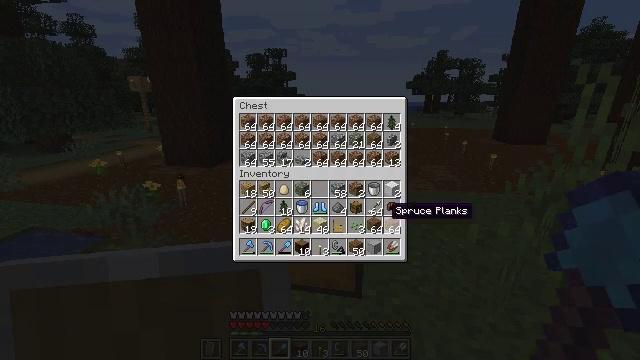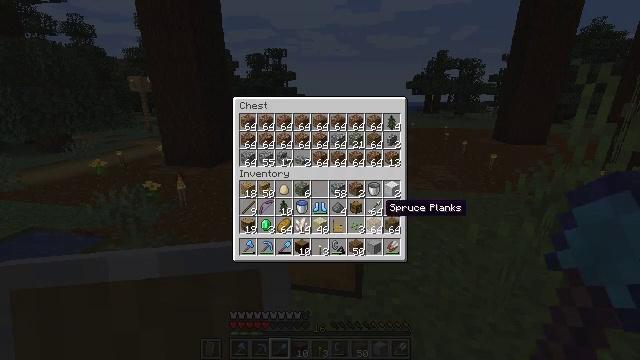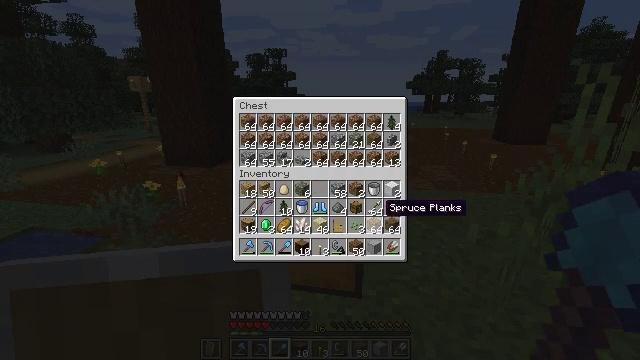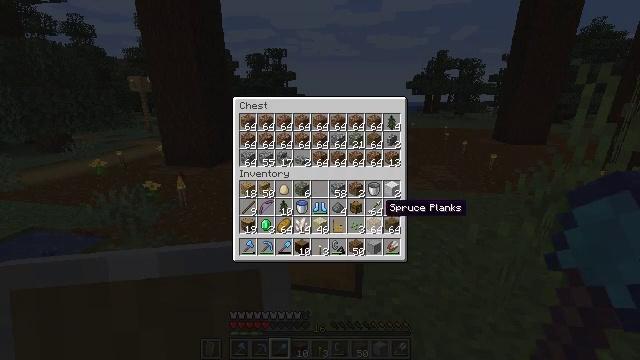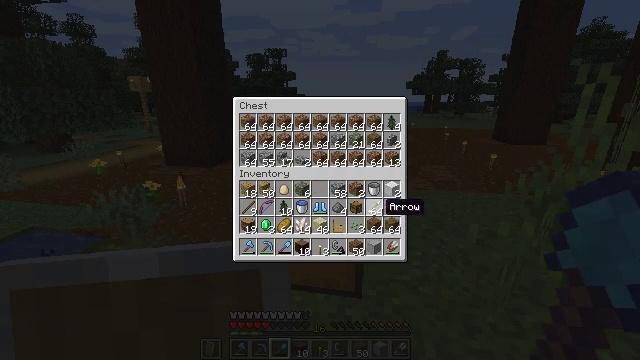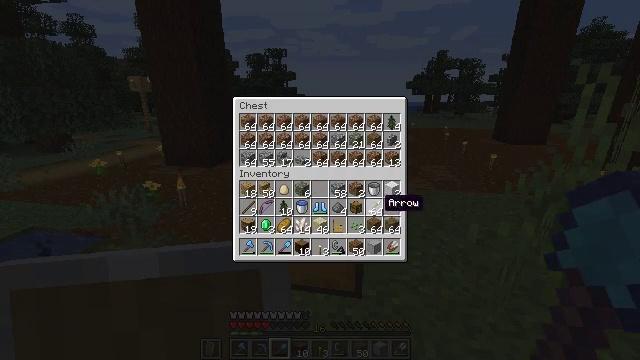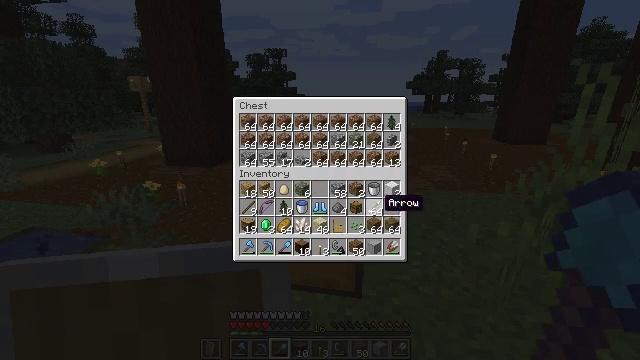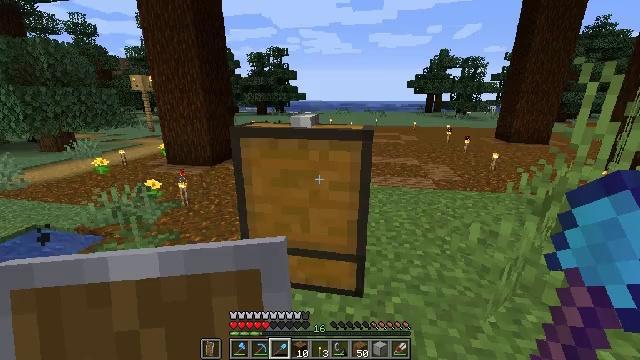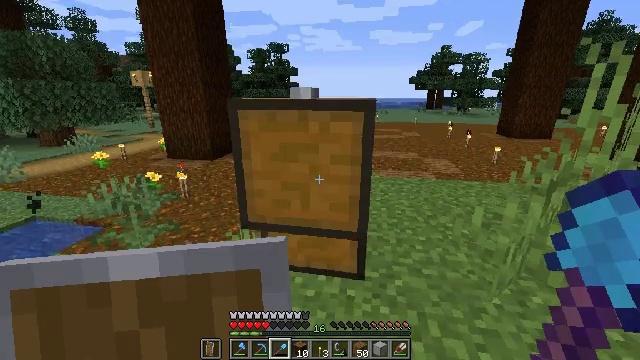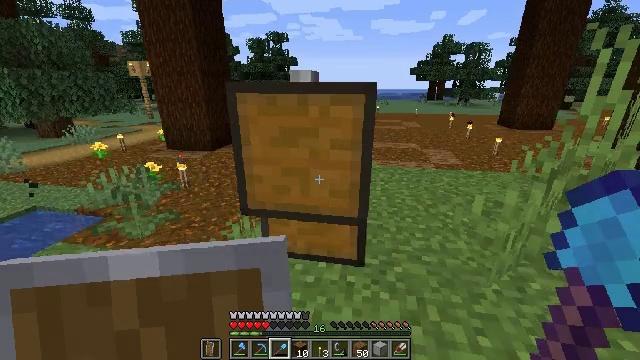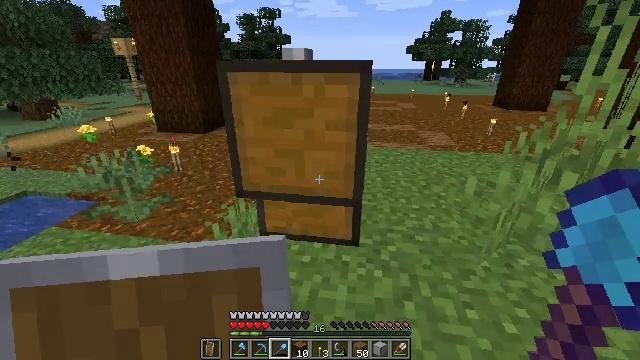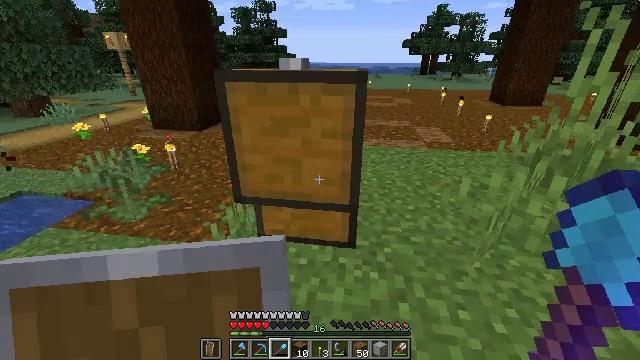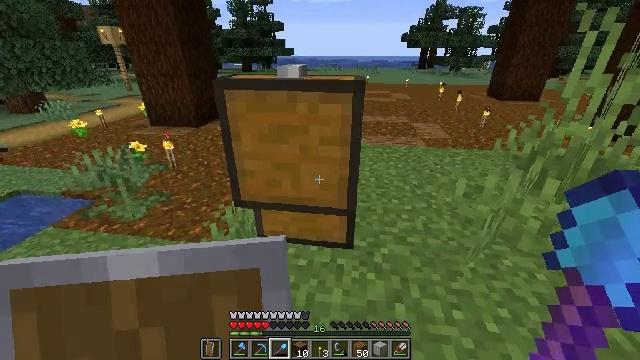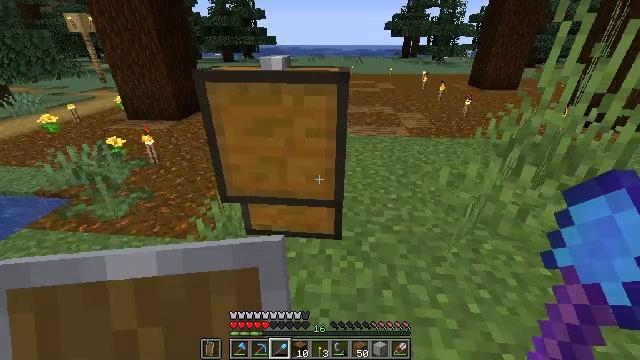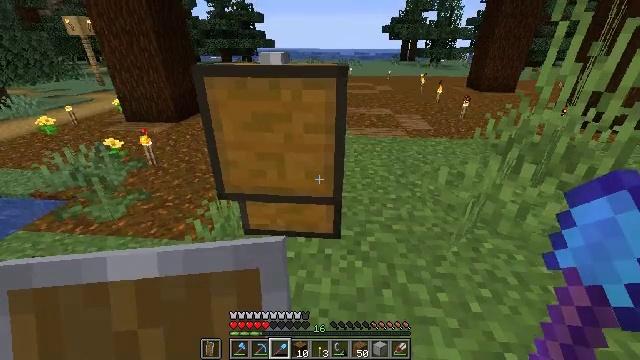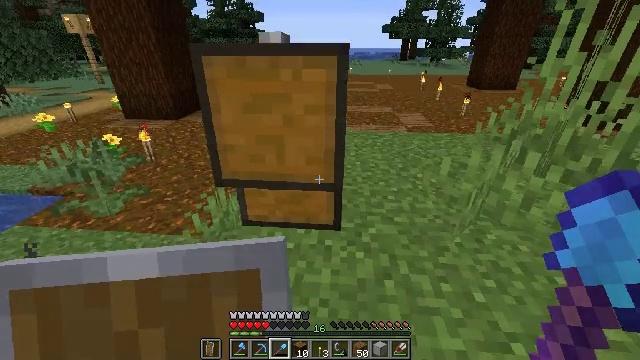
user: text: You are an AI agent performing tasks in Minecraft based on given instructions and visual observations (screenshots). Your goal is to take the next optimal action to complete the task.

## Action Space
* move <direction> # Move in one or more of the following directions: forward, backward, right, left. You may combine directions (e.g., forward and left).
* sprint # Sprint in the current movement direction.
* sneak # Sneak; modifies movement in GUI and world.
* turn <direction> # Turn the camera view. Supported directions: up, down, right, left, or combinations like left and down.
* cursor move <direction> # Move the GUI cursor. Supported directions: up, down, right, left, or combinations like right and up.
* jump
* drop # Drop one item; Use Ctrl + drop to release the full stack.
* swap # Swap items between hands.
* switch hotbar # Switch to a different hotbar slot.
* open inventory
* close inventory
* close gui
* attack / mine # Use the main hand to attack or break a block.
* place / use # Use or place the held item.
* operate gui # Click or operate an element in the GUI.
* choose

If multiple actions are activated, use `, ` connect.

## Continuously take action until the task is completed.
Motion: motion action
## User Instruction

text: Drop oak stairs.
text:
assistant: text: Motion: sneak
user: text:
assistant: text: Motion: sneak
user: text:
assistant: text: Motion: sneak
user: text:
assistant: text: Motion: sneak
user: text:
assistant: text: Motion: sneak
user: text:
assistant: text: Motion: sneak
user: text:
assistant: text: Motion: sneak
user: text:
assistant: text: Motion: sneak, close gui
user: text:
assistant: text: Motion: turn down, open inventory
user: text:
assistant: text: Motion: turn right and down, open inventory
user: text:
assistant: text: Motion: turn down
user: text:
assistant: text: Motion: turn down
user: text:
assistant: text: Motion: turn right and down
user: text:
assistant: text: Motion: no_op
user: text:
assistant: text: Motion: no_op
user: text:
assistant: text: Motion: no_op
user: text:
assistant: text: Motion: turn right
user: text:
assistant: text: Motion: turn left and down
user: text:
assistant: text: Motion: turn left and down
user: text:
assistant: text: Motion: turn left
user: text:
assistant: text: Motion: turn left
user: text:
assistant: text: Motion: no_op
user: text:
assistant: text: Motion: turn left
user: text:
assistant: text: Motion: turn left
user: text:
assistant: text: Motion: turn left
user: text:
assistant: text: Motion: turn left and up
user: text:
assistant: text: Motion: turn right and up
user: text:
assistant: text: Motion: no_op
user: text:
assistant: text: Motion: no_op
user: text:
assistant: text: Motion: turn left